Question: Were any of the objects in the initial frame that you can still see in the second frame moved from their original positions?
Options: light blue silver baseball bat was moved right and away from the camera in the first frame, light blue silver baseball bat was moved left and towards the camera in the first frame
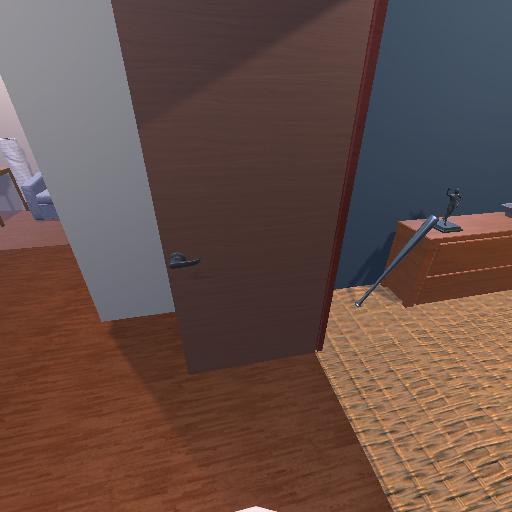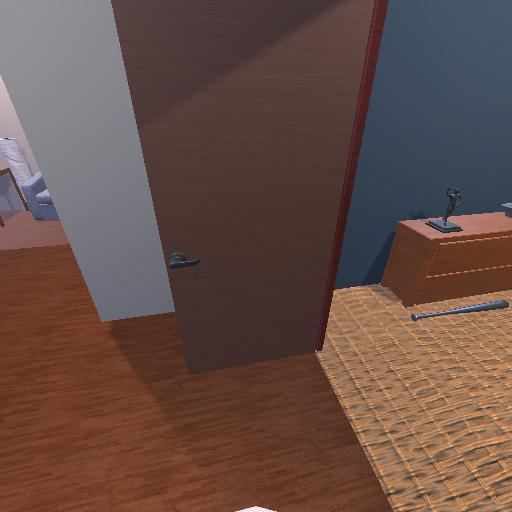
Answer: light blue silver baseball bat was moved right and away from the camera in the first frame